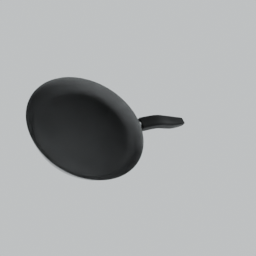
Label: tools